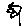
Label: flower